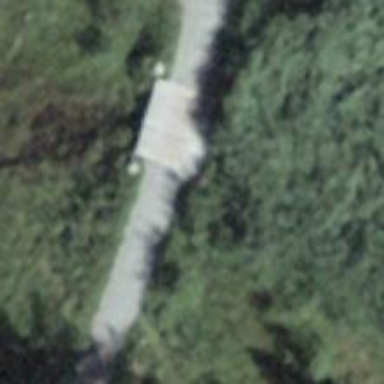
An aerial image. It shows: Track road going over bridge with grade1 tracktype.